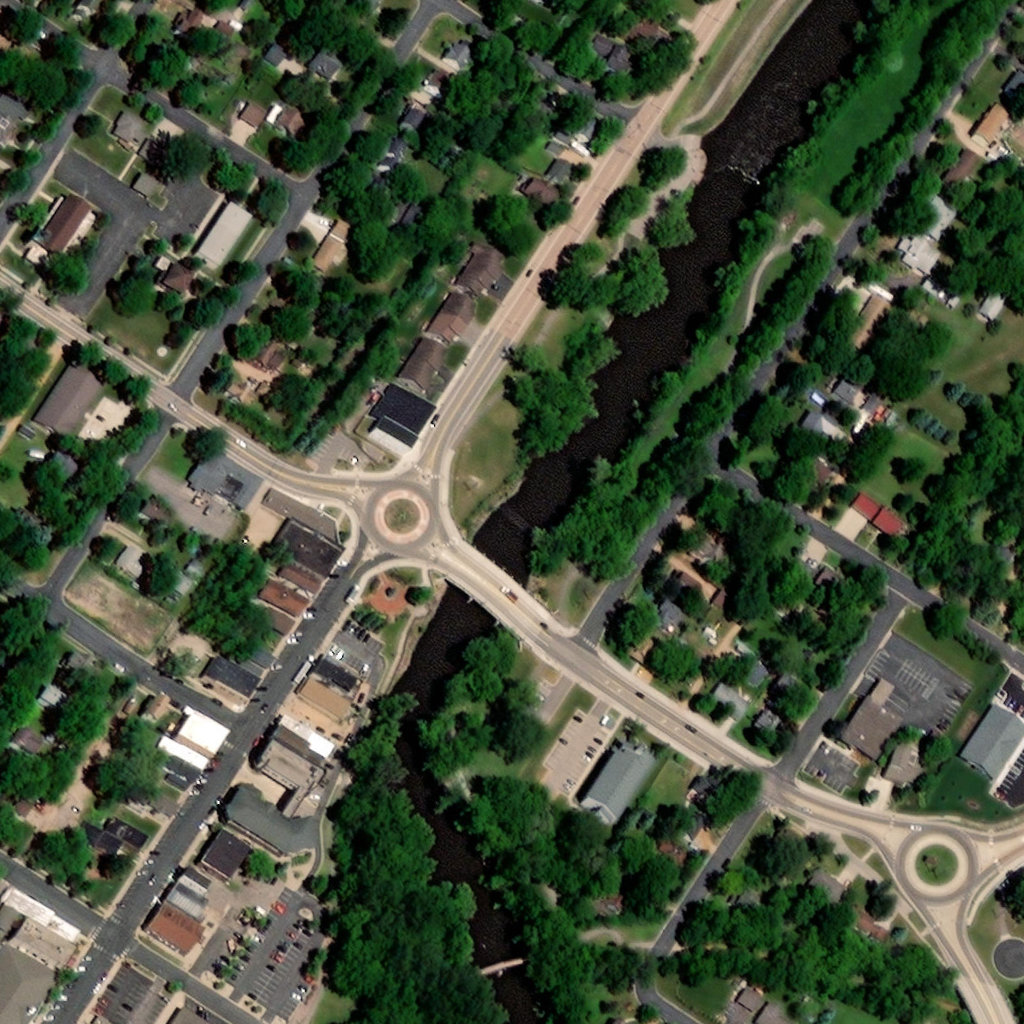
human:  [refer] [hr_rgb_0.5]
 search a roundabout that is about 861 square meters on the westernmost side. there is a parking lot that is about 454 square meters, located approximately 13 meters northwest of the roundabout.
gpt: <box>[[35, 45, 43, 53, 0]]</box>

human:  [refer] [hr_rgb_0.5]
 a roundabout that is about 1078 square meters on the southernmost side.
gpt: <box>[[87, 79, 96, 88, 0]]</box>